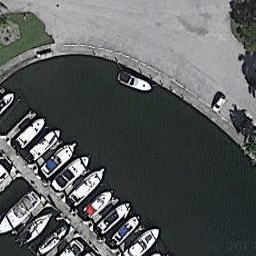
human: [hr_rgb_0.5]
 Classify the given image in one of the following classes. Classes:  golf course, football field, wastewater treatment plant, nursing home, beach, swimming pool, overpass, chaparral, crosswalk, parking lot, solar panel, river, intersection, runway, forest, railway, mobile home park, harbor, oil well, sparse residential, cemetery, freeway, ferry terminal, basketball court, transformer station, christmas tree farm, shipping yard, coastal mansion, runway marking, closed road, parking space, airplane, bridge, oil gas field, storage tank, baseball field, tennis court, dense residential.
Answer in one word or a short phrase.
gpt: harbor